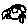
Label: car